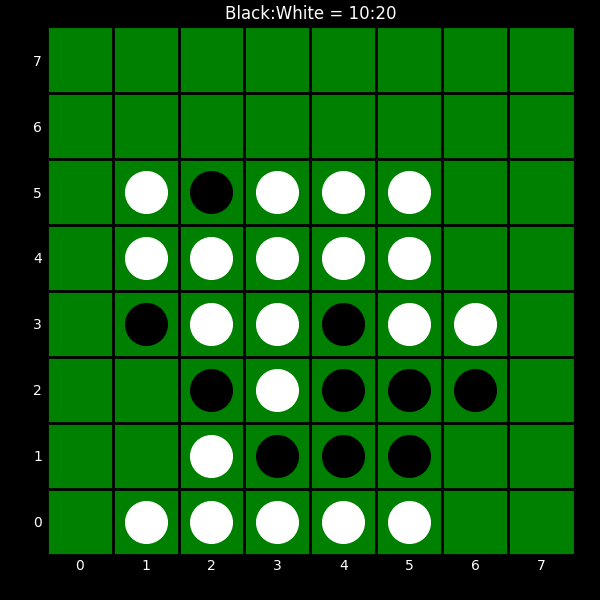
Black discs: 10
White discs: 20